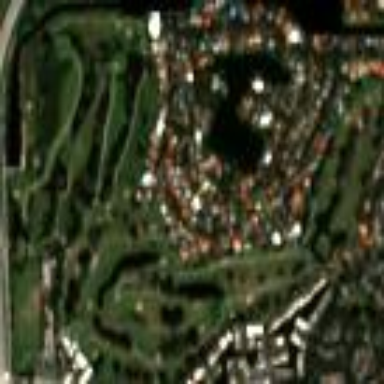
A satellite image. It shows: Golf course surrounded by greenery.